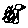
Label: bird